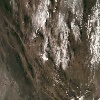
Label: land